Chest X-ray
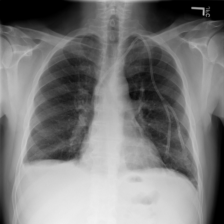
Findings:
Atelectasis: negative
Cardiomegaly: negative
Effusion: negative
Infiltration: negative
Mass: negative
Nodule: negative
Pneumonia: negative
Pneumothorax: negative
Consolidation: negative
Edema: negative
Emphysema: negative
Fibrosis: negative
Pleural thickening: negative
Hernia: negative